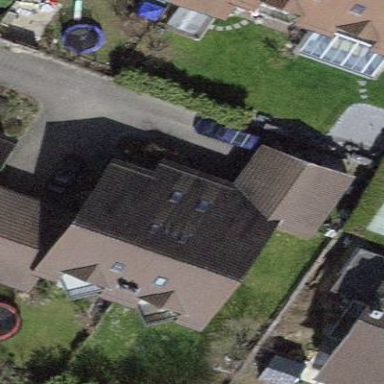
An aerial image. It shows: Garage.